Question: I want to get access to the data-global-id value in the following markup and I am not sure how to do this due to scoping.
For example:
'''
<div data-global-id="168" class="remove-as-favorite">remove as favorite</div>
$('.remove-as-favorite').on('click',function(){
var global_id=$(this).data('global-id');
// this works
alert('here i am in something: ' + global_id);
// this doesn't work
event_handler.remove_as_favorite();
});
// want to access the data-global-id value in here; how to get access to this?
event_handler={
remove_as_favorite: function(){
// how to get access to this here; assuming this refers to event_handler
var global_id=$(this).data('global-id');
alert("here i am global_id:" + global_id);
}
}
'''
thx
** edit 1 **

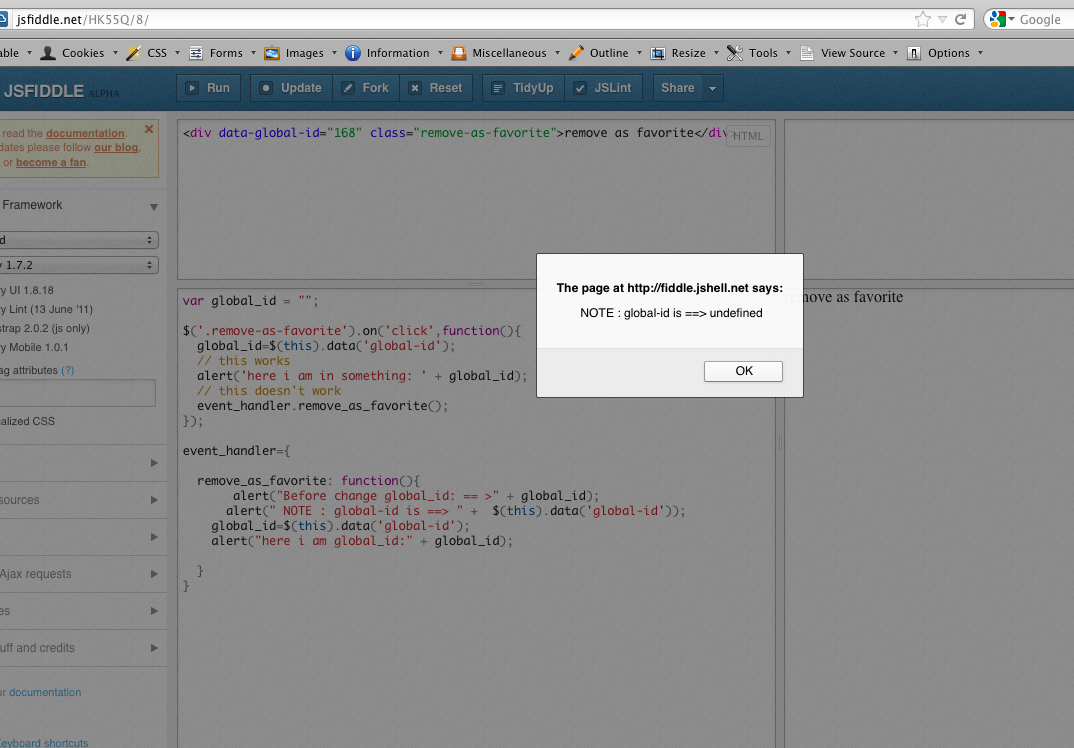
Answer: Try this bruv: <URL>
In the code merely changing the declaration of global id outside the local function like this 'var global_id = "";'
further the code should explain better,
<URL>
hope it helps, lemme know if I missed anything
'''
var global_id = ""; //<=== See here the global_id variable is outside your click and now you can bind it and can use it again.
$('.remove-as-favorite').on('click',function(){
global_id=$(this).data('global-id'); //<== Do not redeclare it using var global_id
// this works
alert('here i am in something: ' + global_id);
// this doesn't work
event_handler.remove_as_favorite();
});
// want to access the data-global-id value in here; how to get access to this?
event_handler={
remove_as_favorite: function(){
// how to get access to this here; assuming this refers to event_handler
var global_id=$(this).data('global-id');
alert("here i am global_id:" + global_id);
}
}
'''